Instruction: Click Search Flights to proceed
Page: home
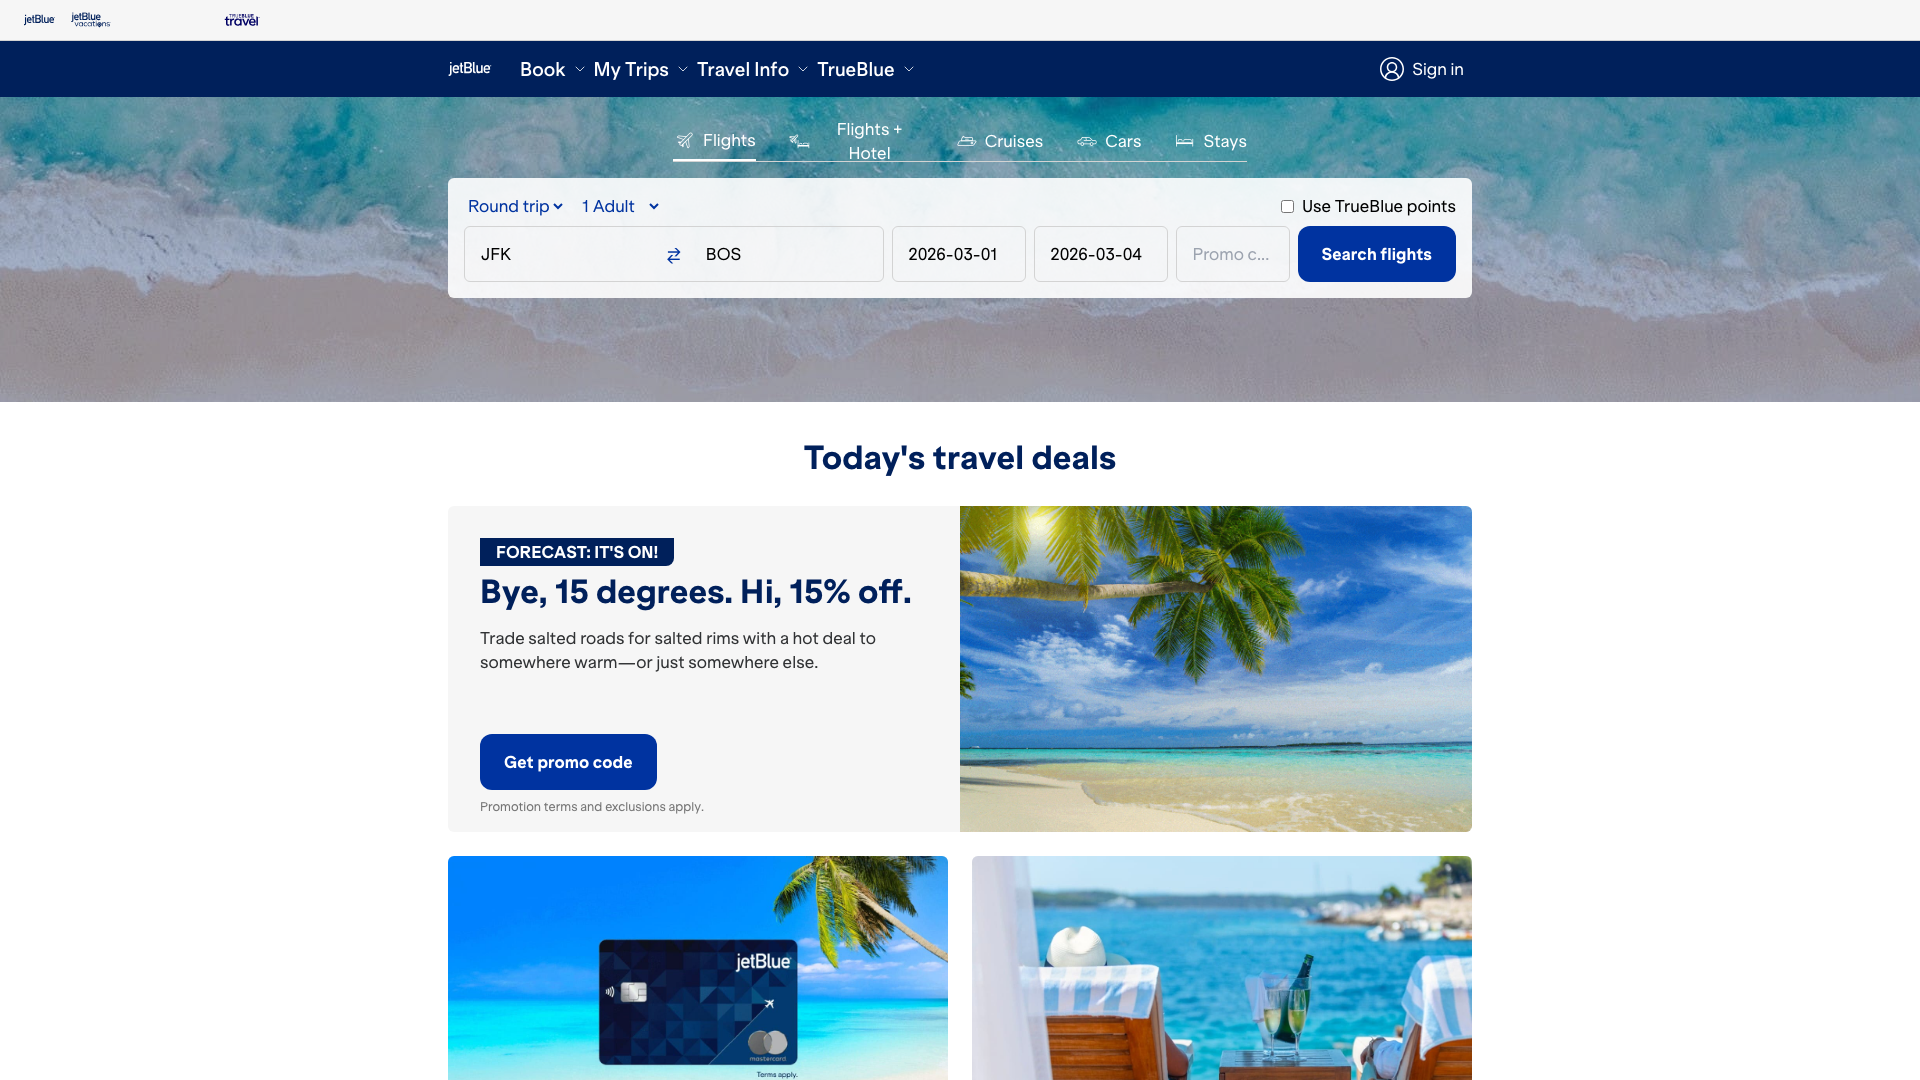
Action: click